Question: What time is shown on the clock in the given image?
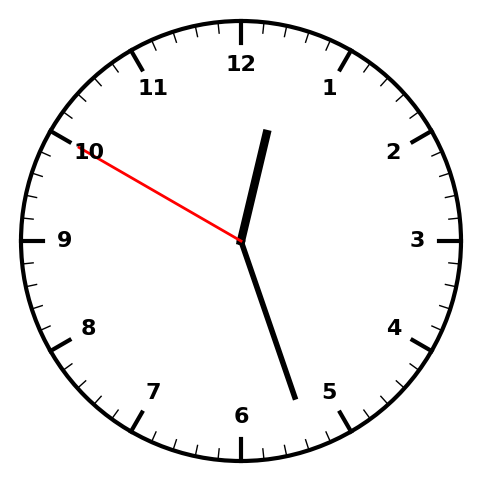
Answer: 12:26:50